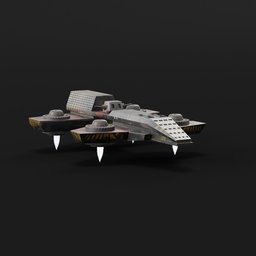
Label: mechanical